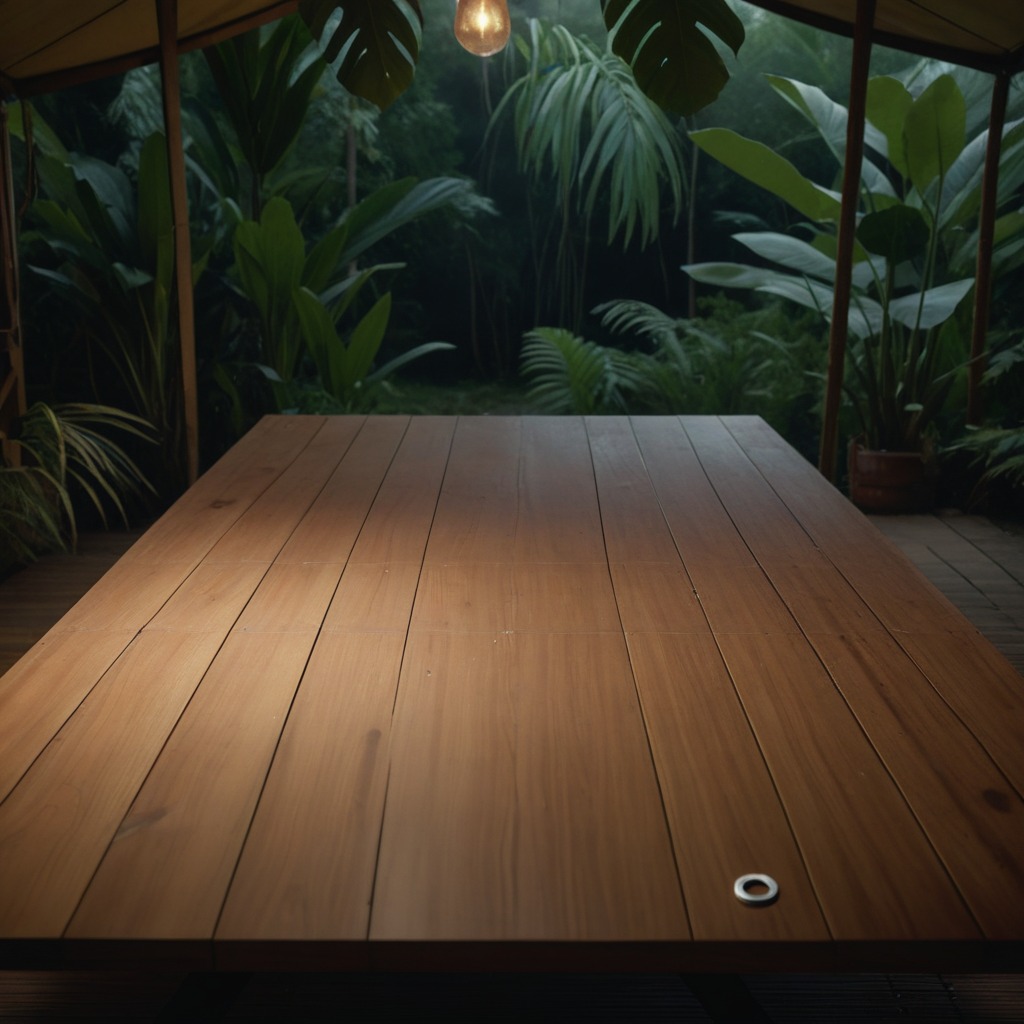
A flat metal washer is lying on a wooden table.